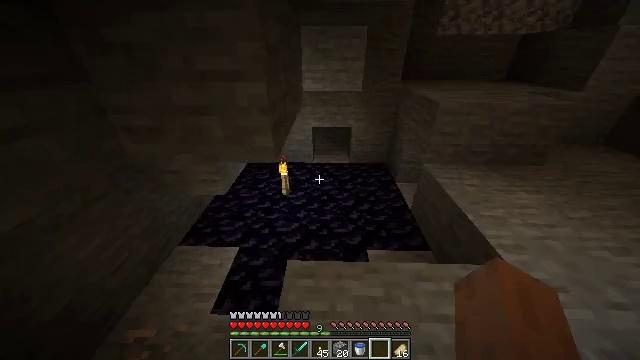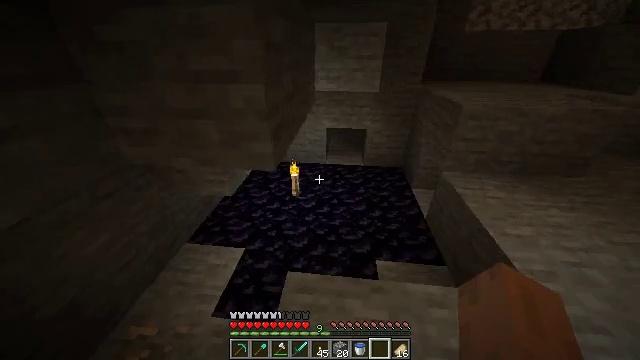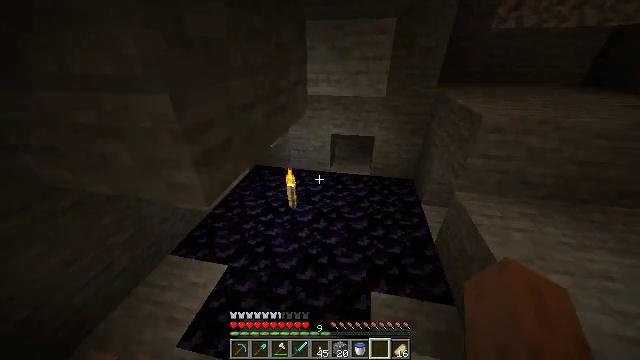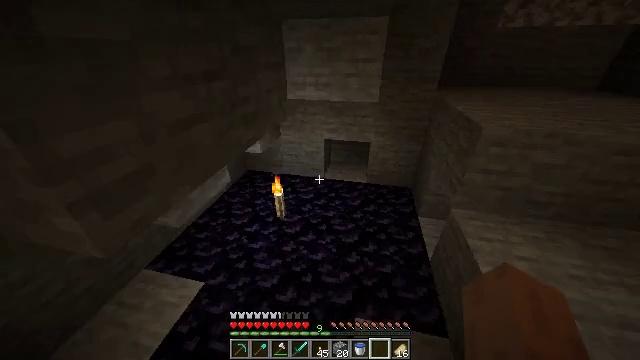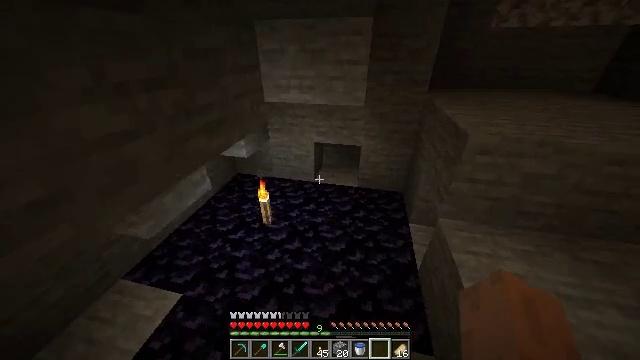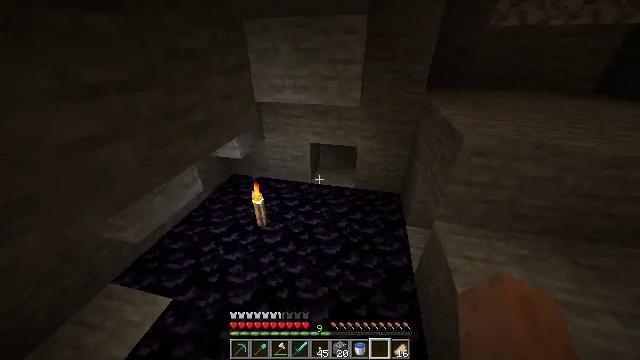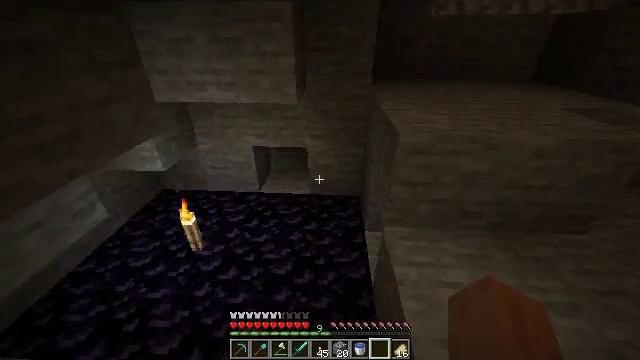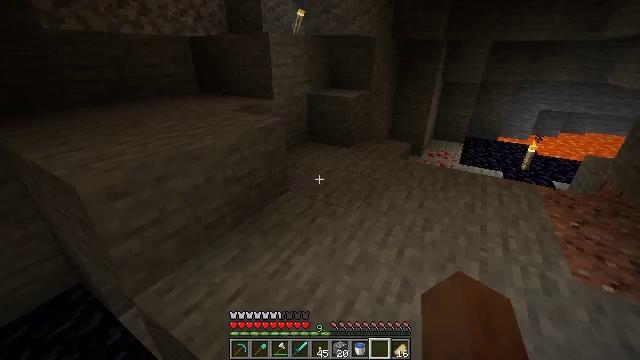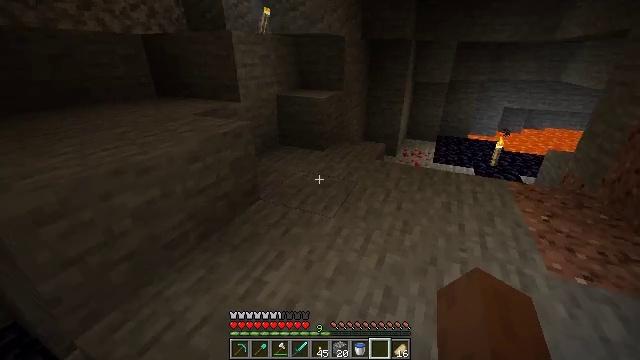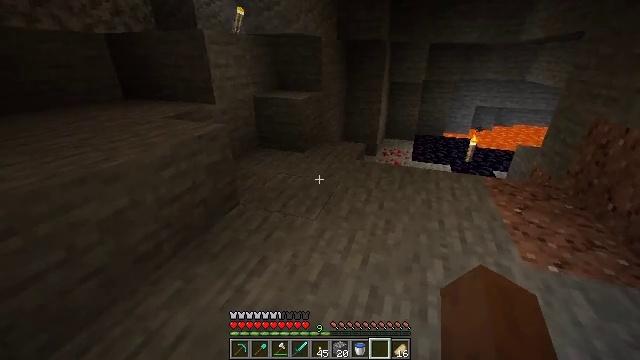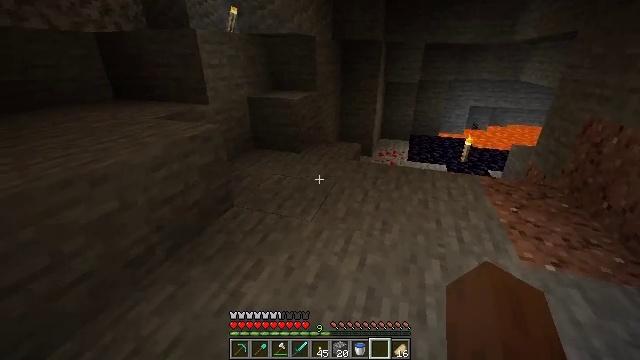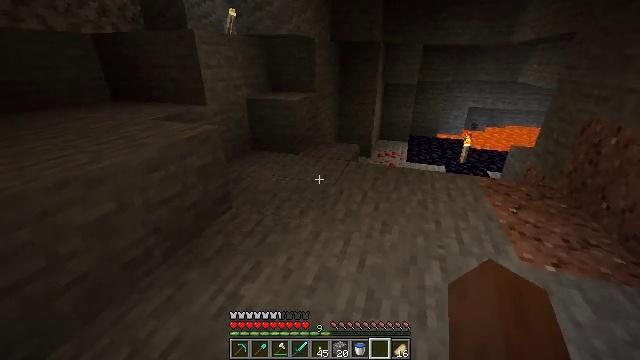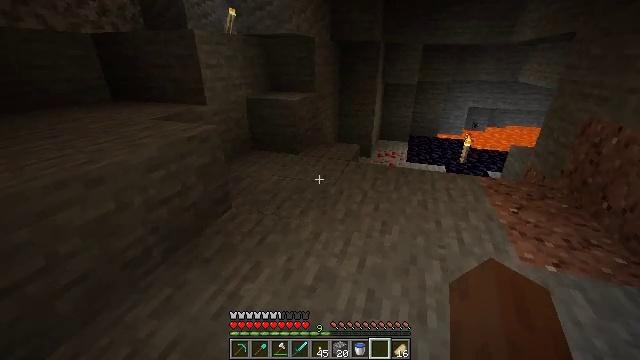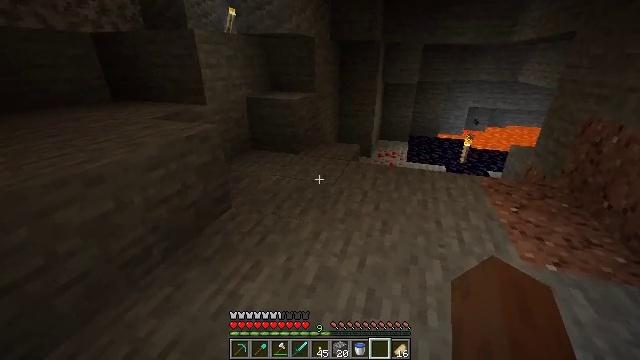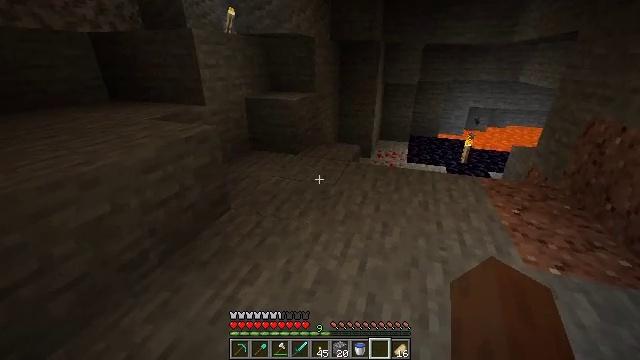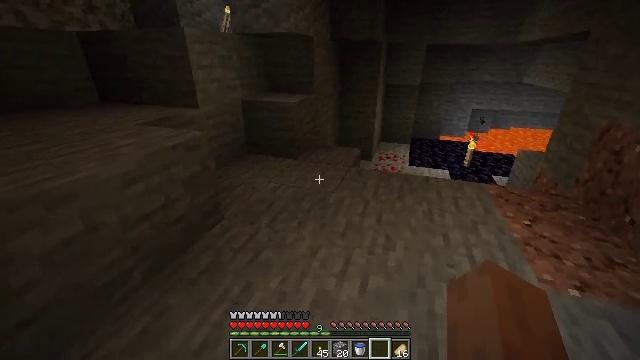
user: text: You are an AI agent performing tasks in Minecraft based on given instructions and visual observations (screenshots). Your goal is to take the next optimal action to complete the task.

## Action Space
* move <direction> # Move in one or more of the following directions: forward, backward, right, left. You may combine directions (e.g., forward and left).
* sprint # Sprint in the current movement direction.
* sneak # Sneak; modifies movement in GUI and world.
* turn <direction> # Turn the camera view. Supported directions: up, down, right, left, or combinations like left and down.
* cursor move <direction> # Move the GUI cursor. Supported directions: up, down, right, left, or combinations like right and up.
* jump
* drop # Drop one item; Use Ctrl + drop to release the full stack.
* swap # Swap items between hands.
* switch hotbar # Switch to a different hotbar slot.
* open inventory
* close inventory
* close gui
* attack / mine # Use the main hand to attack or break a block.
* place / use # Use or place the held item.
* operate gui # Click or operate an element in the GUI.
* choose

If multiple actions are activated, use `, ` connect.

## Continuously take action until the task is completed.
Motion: motion action
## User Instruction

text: Remove an iron sword from the inventory.
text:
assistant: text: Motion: move forward and move right, turn left
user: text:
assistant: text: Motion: move forward and move right, turn left
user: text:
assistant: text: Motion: move forward and move right, turn left
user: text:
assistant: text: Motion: move right
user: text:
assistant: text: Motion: move right
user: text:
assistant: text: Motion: move right, turn right
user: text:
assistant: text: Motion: turn right and up
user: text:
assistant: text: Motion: turn right
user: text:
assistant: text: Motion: turn right
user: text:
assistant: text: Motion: turn right
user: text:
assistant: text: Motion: no_op
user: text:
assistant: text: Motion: no_op
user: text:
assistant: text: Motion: no_op
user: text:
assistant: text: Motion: move forward
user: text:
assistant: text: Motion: move forward
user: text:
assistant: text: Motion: move forward
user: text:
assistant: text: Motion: move forward, turn right and down
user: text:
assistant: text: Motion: move forward, turn right and down
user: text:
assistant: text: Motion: move forward, turn right
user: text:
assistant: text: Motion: move forward
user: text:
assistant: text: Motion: move forward
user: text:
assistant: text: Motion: move forward
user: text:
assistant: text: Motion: move forward
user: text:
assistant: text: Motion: move forward
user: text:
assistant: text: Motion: move forward
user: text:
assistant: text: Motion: move forward
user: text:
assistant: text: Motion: move forward
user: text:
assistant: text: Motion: move forward
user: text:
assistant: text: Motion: move forward
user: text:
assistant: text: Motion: move forward